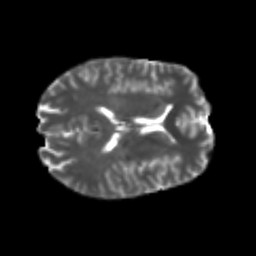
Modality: T2w
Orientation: axial
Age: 22
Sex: male
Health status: healthy
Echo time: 0.074 s